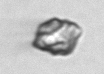
Label: detritus_transparent